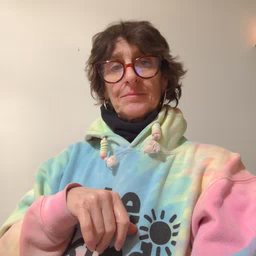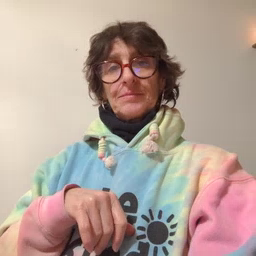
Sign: gum